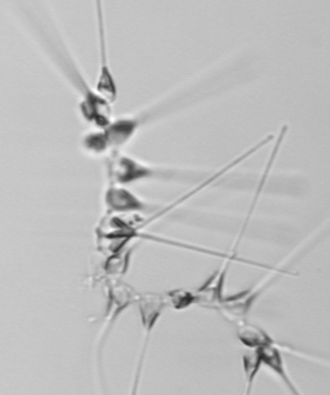
Label: Asterionellopsis_glacialis